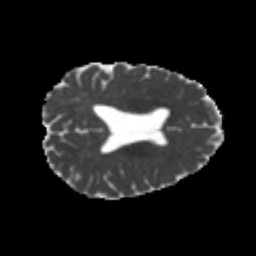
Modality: MD
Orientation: axial
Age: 23
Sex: male
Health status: healthy
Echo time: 0.074 s